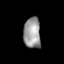
Tissue: lung
Cell type: Others
Senescence score: 0.2211
Nuclear area (px): 513
Mean DAPI intensity: 155.62